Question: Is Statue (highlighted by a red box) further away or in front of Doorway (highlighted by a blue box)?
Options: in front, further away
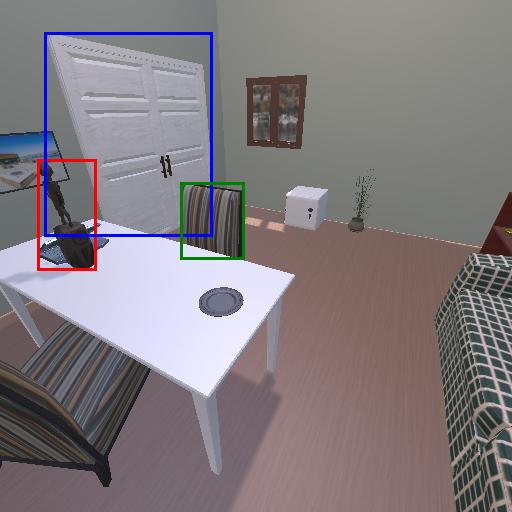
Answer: in front